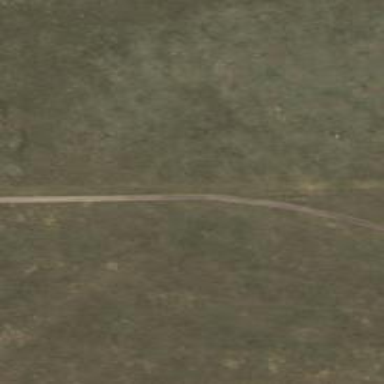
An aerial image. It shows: Track road leading to wind farm.